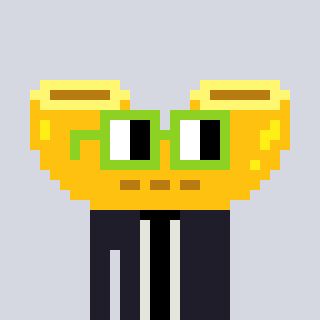
a pixel art character with square light green glasses, a macaroni-shaped head and a grayscale-colored body on a cool background